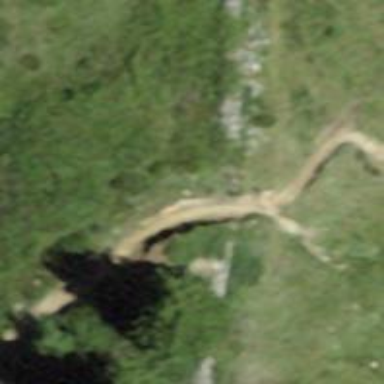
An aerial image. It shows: Retaining wall.